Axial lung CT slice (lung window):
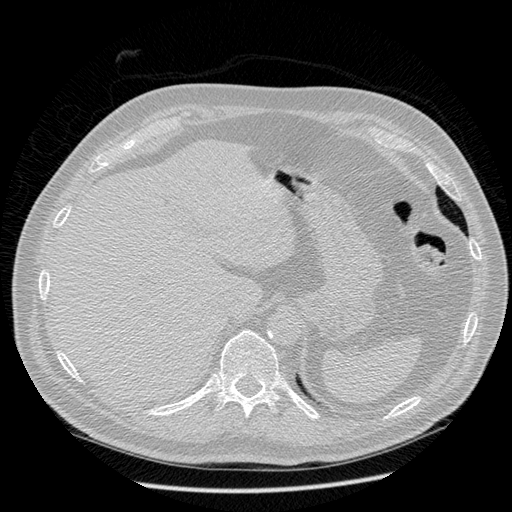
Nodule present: no